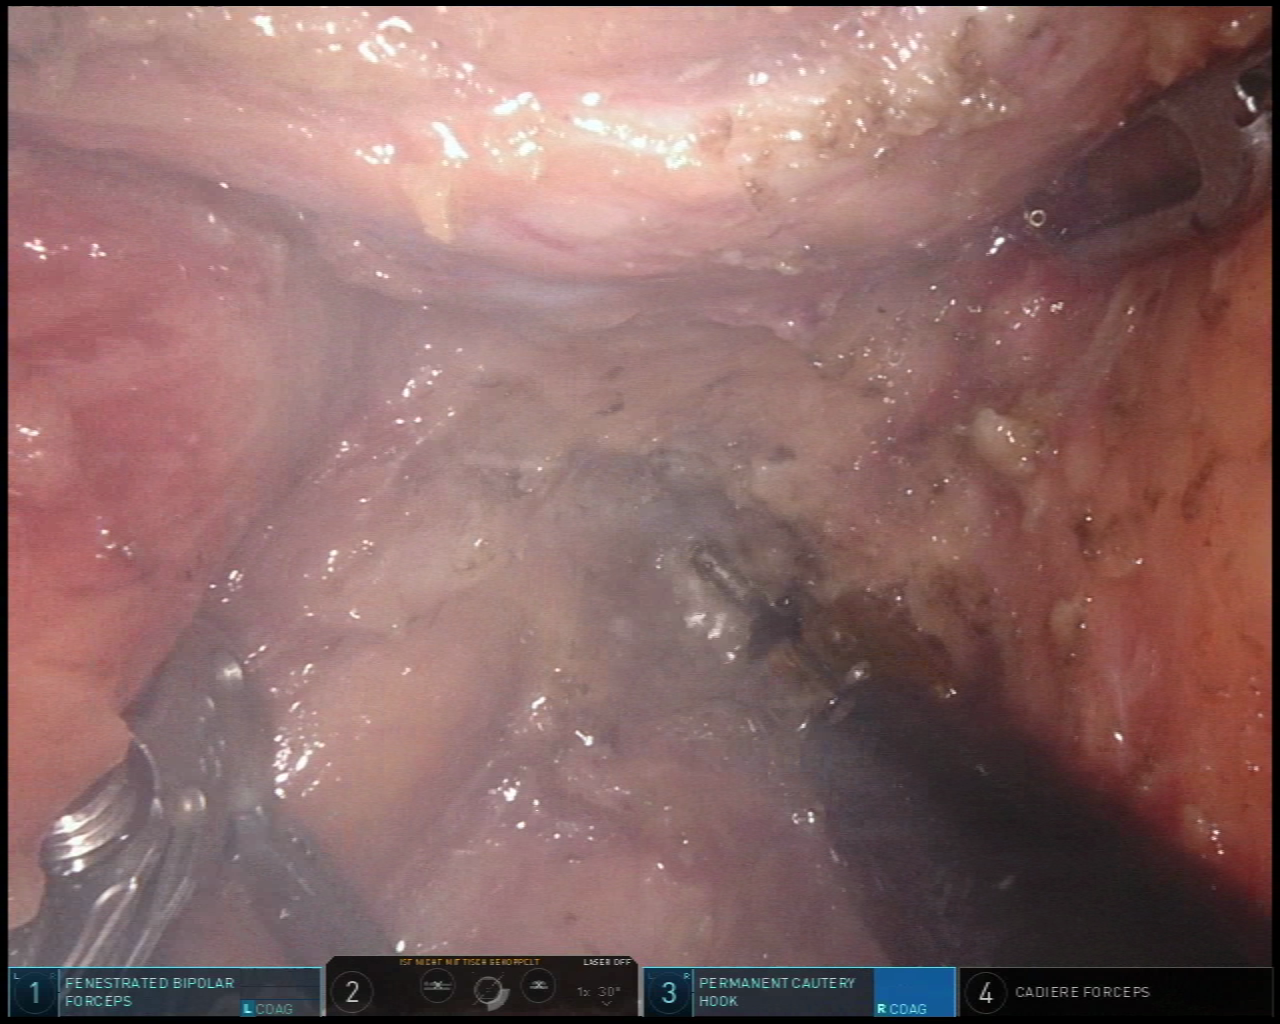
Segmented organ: vesicular_glands
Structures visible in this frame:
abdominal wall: no
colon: no
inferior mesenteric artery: no
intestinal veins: no
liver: no
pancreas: no
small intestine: no
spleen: no
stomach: no
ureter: no
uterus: no
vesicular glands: yes